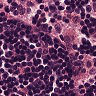
Metastatic tissue present: no